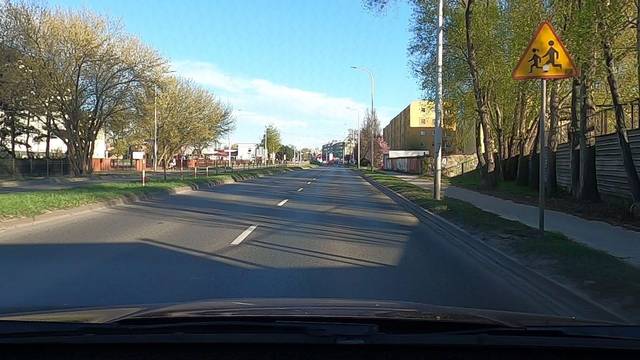
Region: Germany
Coordinates: 51.655, 17.812